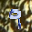
Label: 9